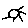
Label: sun